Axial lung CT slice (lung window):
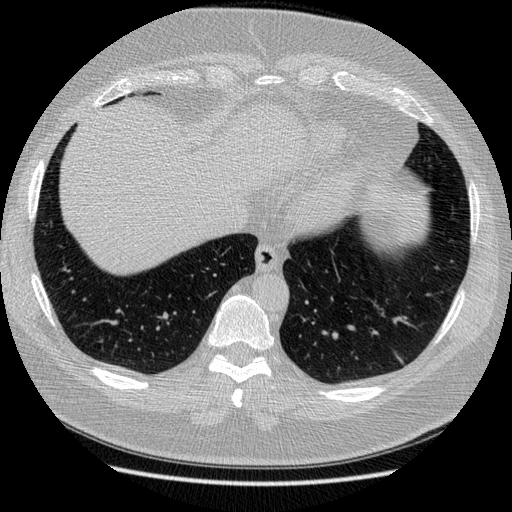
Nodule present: no